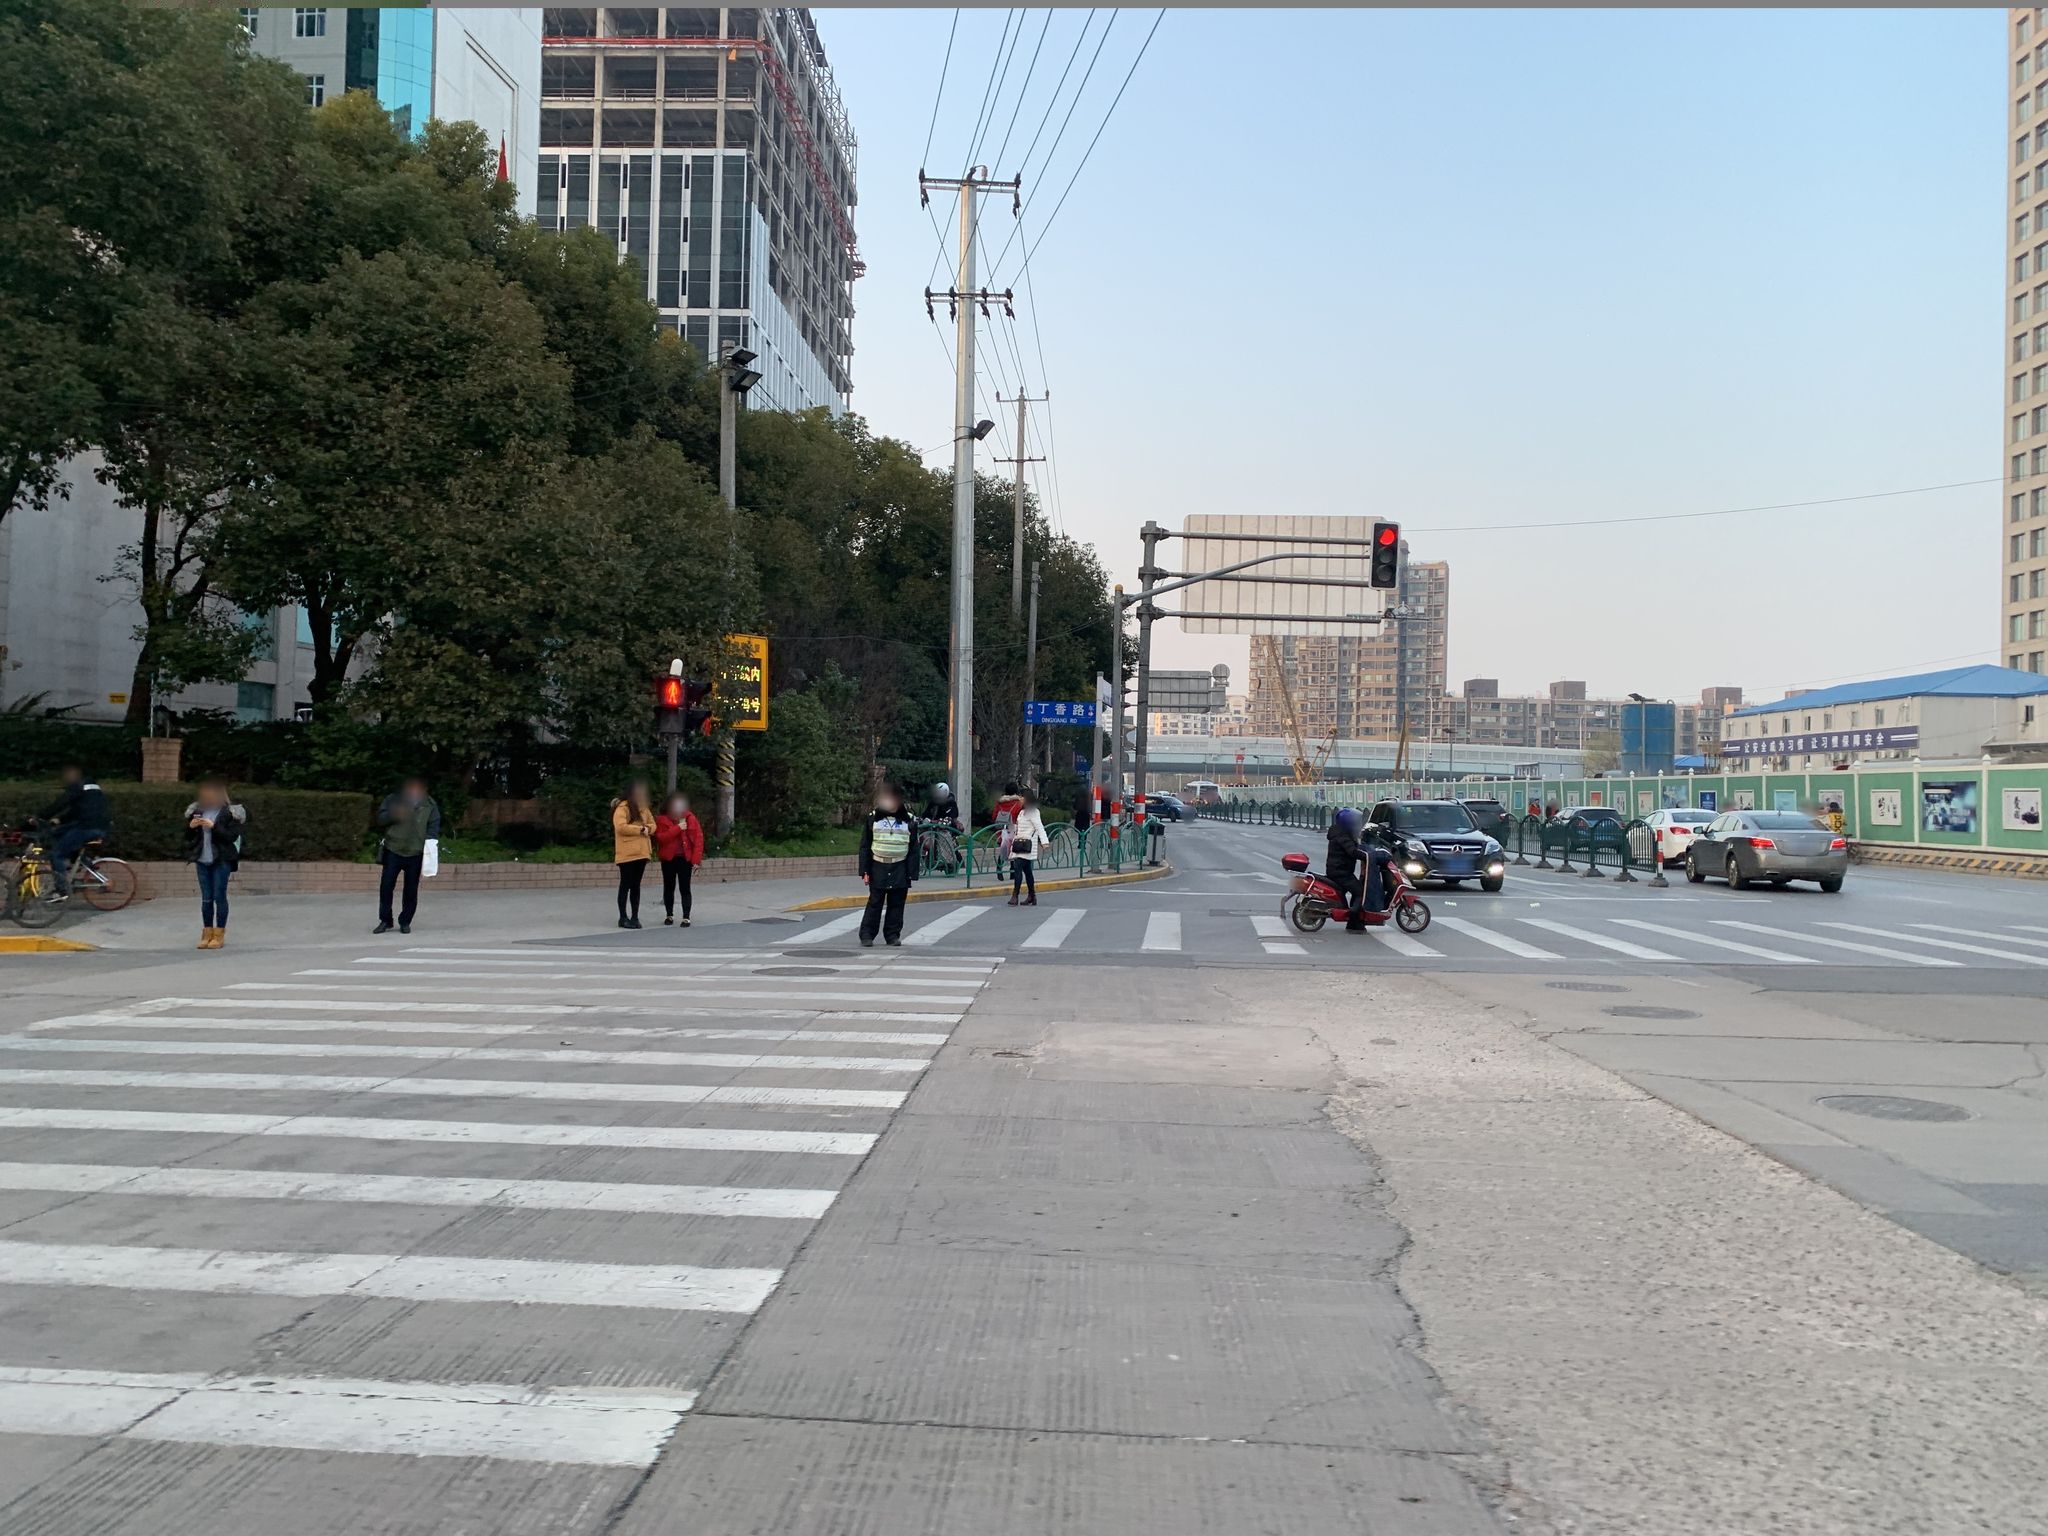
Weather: clear
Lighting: day
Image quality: good
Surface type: walking surface
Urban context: urban centre
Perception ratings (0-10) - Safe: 4.34, Lively: 6.83, Beautiful: 3.58, Boring: 3.27, Depressing: 5.08, Wealthy: 6.64